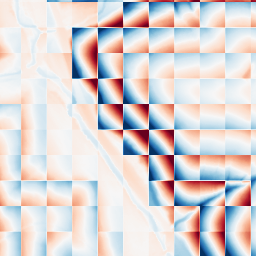
Category: wavelet
Decomposition family: wavelet_biorthogonal
Decomposition parameters: wavelet: bior1.3
level: 5
Upsampling method: linear_exact
Upsampling parameters: scale: 8
Upsampling scale: 8